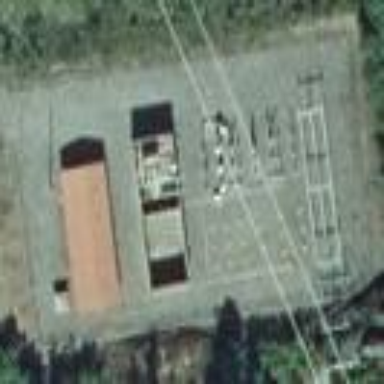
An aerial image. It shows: Distribution level power substation surrounded by fence.